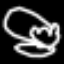
Label: frog